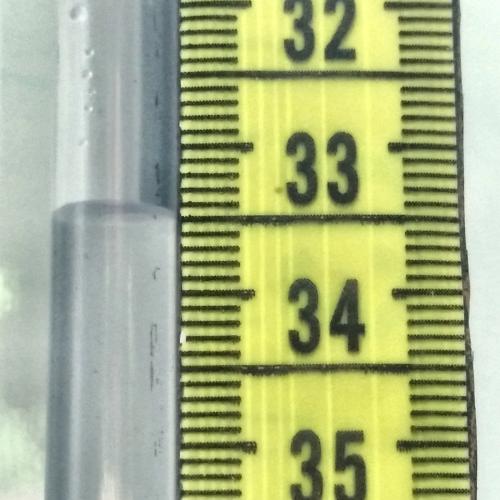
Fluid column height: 33.5 cm